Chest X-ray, PA view. Patient: 26 years old, sex F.
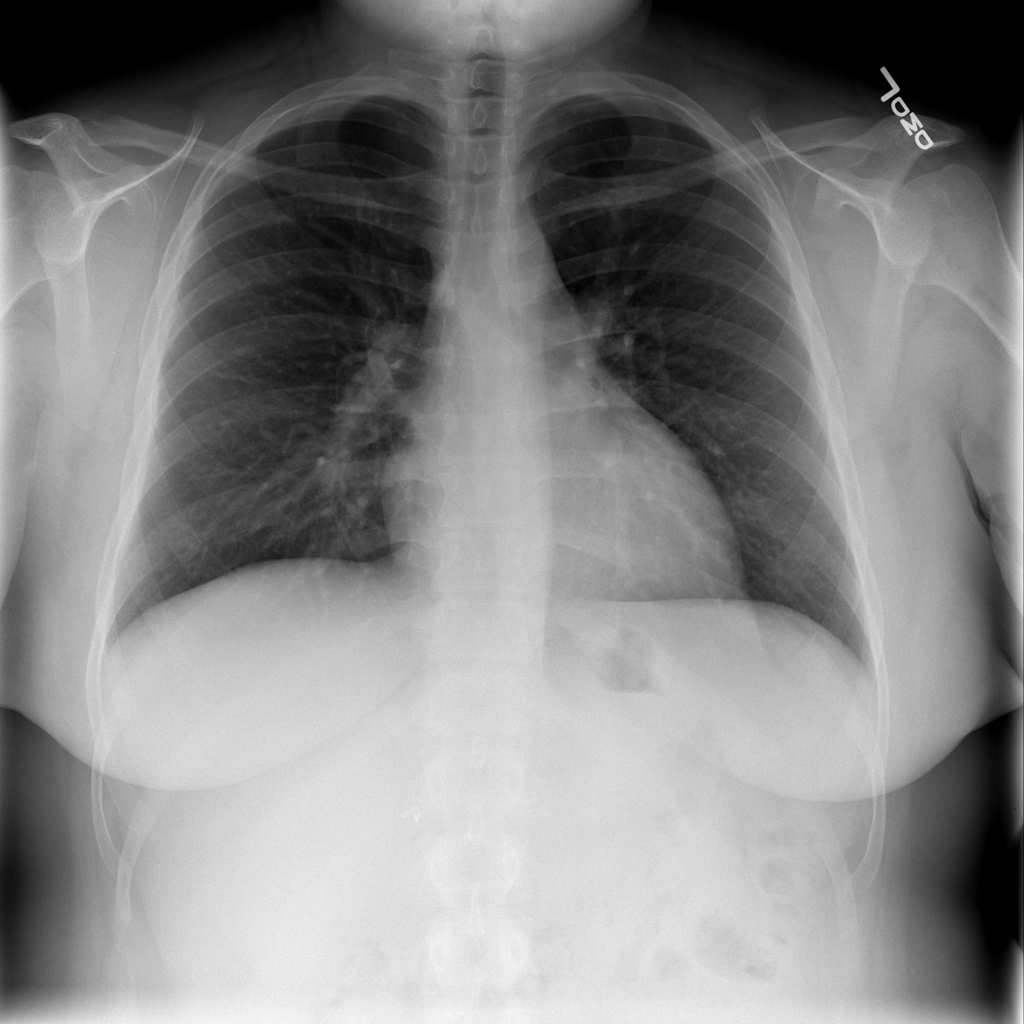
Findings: No Finding